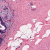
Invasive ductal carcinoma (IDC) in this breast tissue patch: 0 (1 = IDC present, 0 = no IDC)